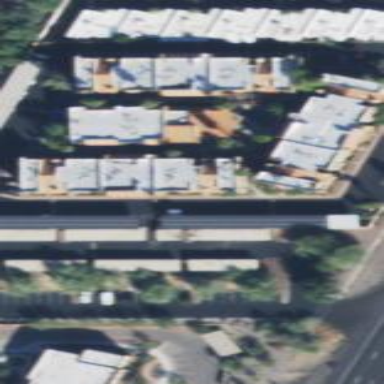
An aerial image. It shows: Residential area with apartments.